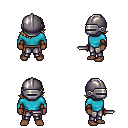
a pixel art fantasy rpg character, male body template, human, dark skin, teal long-sleeve shirt, metal pants, blonde swoop hairstyle, metal helm, cloth bracers, dagger, four views (front, back, left, right), 2x2 character sprite sheet, small pixel art, hard edges, no anti-aliasing